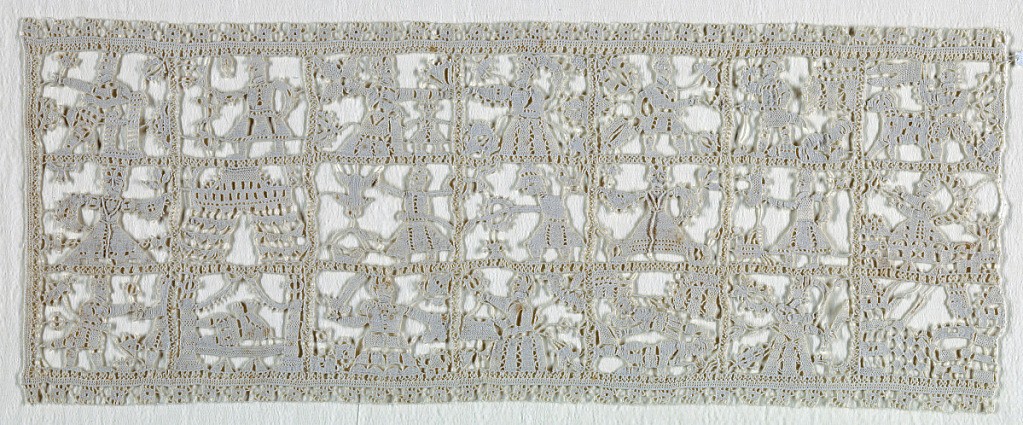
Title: Panel
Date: ca. 1600
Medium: linen Technique: grid of withdrawn element work with needle lace, reticella style
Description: Panel of reticella, with the grid creating three rows of biblical scenes, one being Judith and Holofernes.